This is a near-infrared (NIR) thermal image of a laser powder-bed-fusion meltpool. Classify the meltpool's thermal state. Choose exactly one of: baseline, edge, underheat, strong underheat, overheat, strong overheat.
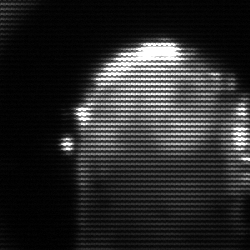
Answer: baseline